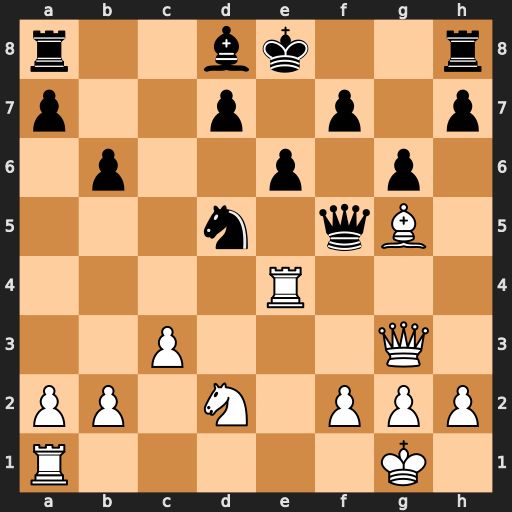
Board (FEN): r2bk2r/p2p1p1p/1p2p1p1/3n1qB1/4R3/2P3Q1/PP1N1PPP/R5K1
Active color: w
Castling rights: kq
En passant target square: -
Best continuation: Re5 Bc7 Rxf5 Bxg3 Rxd5